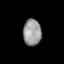
Tissue: lung
Cell type: Others
Senescence score: 0.1748
Nuclear area (px): 475
Mean DAPI intensity: 151.099